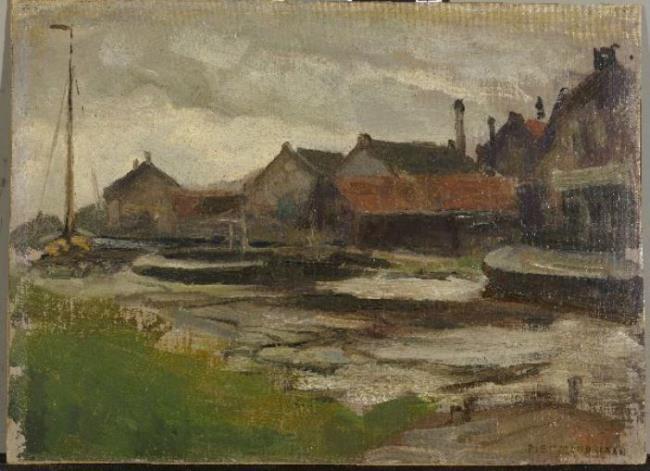
Title: The Kostverlorenvaart
Artist: Piet Mondriaan
Earliest date: 1897
Latest date: 1898
Genre: painting
Iconography: Pomander
Keywords: cityscape, topography, canal, boat, sailboat, shed, chimney